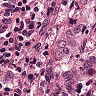
Metastatic tissue present: yes